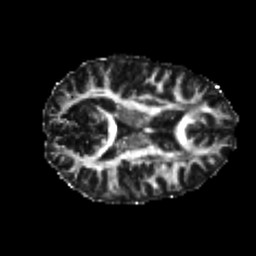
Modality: FA
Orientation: axial
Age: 24
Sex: female
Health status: healthy
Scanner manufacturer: philips
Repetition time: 7.386 s
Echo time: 0.08599 s